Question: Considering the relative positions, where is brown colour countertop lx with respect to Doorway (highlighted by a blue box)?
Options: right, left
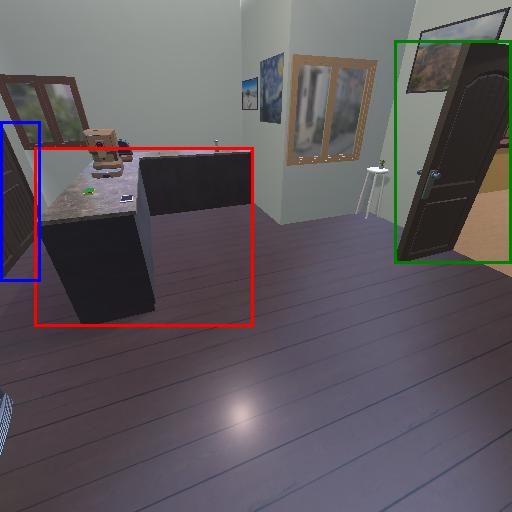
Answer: right